Question:
When the bird collide with the score line, it hold back the bird for a while.
Here is my source code
'''
auto scoreNode = Node::create();
scoreNode->setPosition(topPipe->getContentSize().width / 2, 0);
scoreNode->setContentSize(Size(1, winSize.height));
scoreNode->setAnchorPoint(Point(0, 0));
scoreNode->setVisible(false);
this->addChild(scoreNode);
auto scoreBody = PhysicsBody::createBox(scoreNode->getContentSize());
scoreBody->setDynamic(false);
scoreBody->setCollisionBitmask(POINT_COLLISION_BITMASK);
scoreBody->setContactTestBitmask(true);
scoreNode->setPhysicsBody(scoreBody);
auto birdBody = PhysicsBody::createCircle(this->getContentSize().width / 2);
birdBody->setCollisionBitmask(HERO_COLLISION_BITMASK);
birdBody->setContactTestBitmask(true);
birdBody->setDynamic(true);
birdBody->setGravityEnable(true);
birdBody->setMass(10);
birdBody->setRotationEnable(true);
'''
I want the bird get contact with the score line without stop for a while. How can I achieve it?
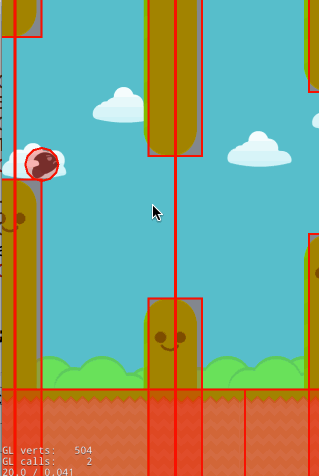
Answer: Finally I have figured out the problem.
'''
scoreBody->setCollisionBitmask(false); // set the collision bit mask to false to disable it
scoreBody->setContactTestBitmask(true); // detect by the contact instead
'''